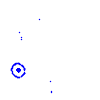
Particle: proton